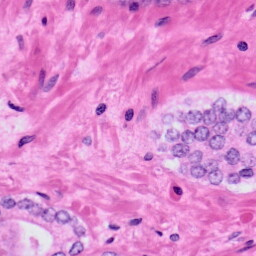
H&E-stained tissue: Prostate